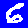
Digit: 6